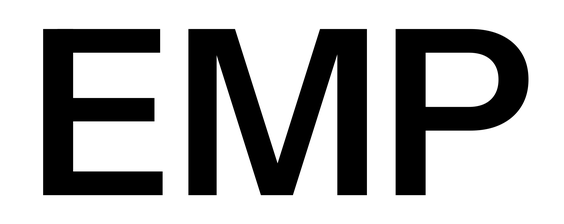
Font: InstrumentSans_SemiBold